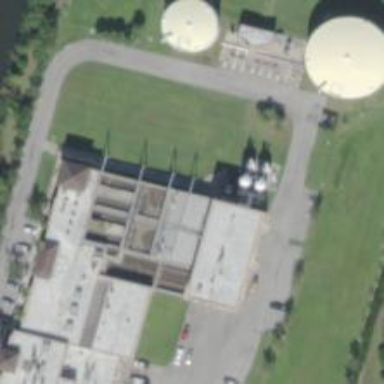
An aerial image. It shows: Storage tank with man-made structure.